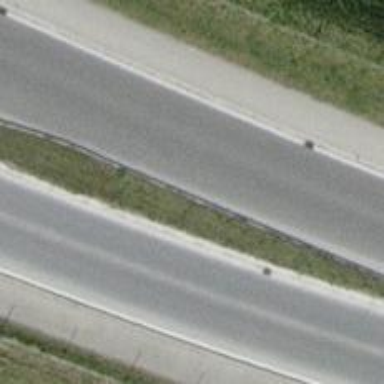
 featuring separate sidewalks and separate cycleway."